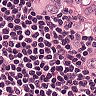
Metastatic tissue present: yes